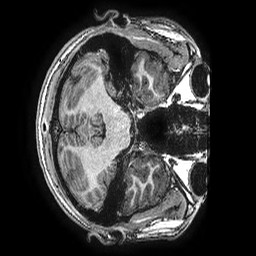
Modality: T1w
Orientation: axial
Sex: male
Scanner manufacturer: ge
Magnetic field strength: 3 T
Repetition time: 0.00766 s
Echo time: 0.003476 s